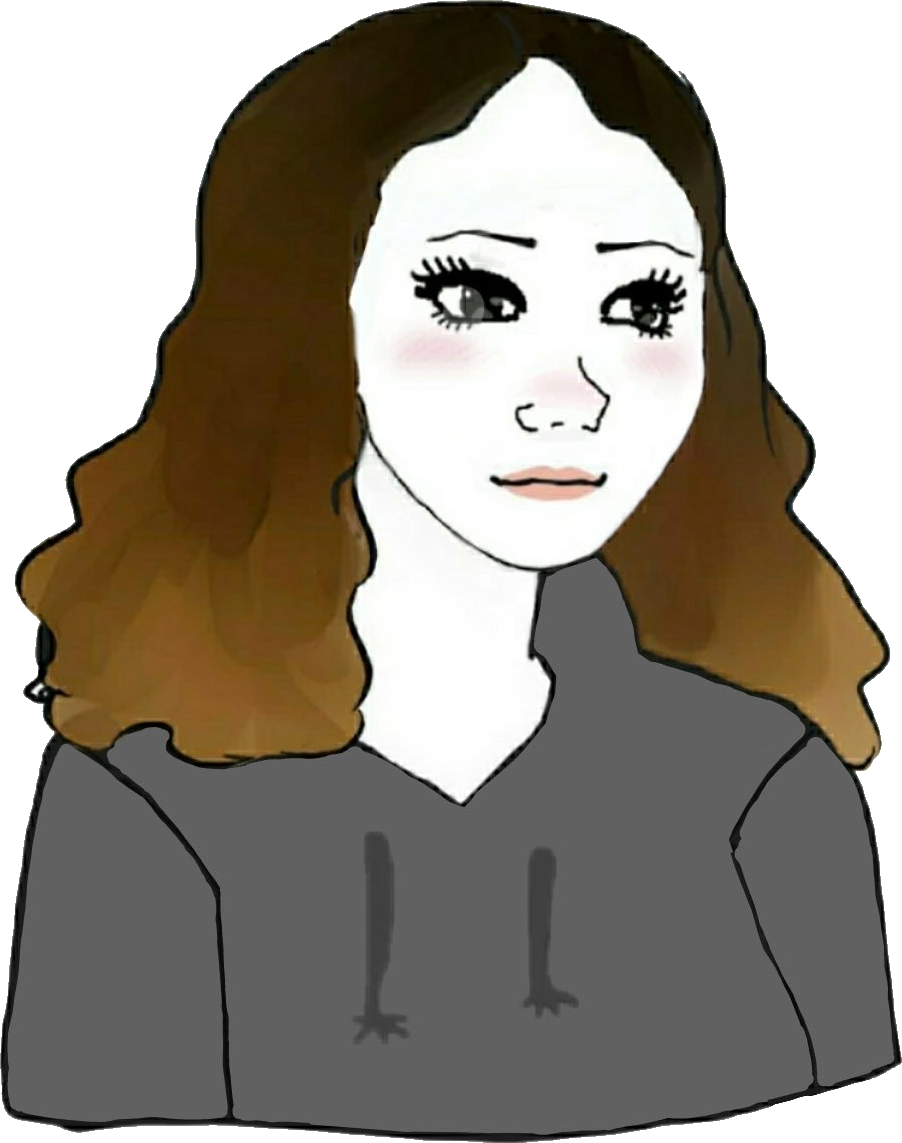
Label: 5_Doomer_Girl